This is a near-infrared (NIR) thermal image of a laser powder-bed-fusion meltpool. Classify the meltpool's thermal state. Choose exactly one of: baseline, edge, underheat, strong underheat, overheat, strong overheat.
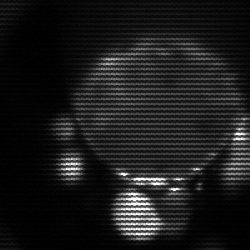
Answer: edge